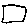
Label: square